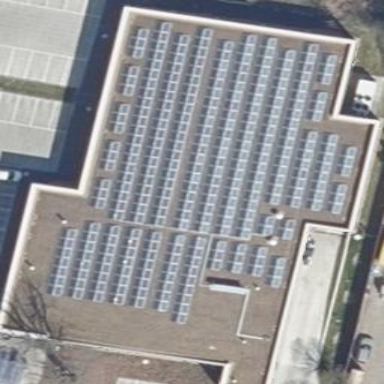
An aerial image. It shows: Retail building with solar photovoltaic panel generator on the roof. The store is supermarket.